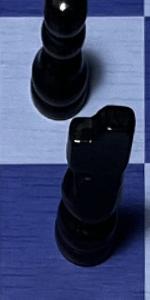
Label: Knight_Black